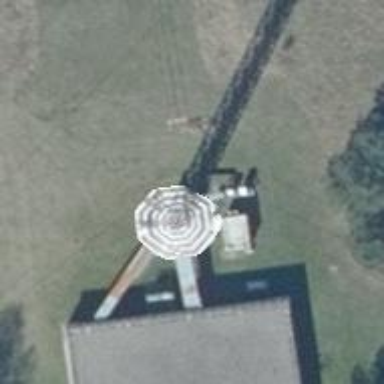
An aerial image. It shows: Communication tower.